Question: I'm not sure this is a security bug or something wrong in firefeed.firebaseio.com rules setting.
Before this, I'm curious why we don't get api-key when we register firebase.
so my first question come out. (Everyone can simple wipe or edit your data? if someone know your firebase url)
Then i want to know how rules works and i tried something on 'firefeed.firebaseio.com'. Since we can write something in 'users/user_id/feed' and I use this code to write into feed.
'''
var url = new Firebase('https://firefeed.firebaseIO.com');
var authClient = new FirebaseAuthClient(url, function(error, user) {
if (error) {
console.log(error);
} else if (user) {
console.log(user);
// user authenticated with Firebase
var usersRef = url.child('/users/MYUSERID/feed');
usersRef
.set({
email: user.email,
username: user.username
});
} else {
// user is logged out
}
});
'''
After that all my feeds and following feeds are gone and only left email, username after I run my code. I attached a after and before picture here.
I know i am just wipe my account feeds not others since the rules have set spoof-user but is this dangerous? how we can prevent this?

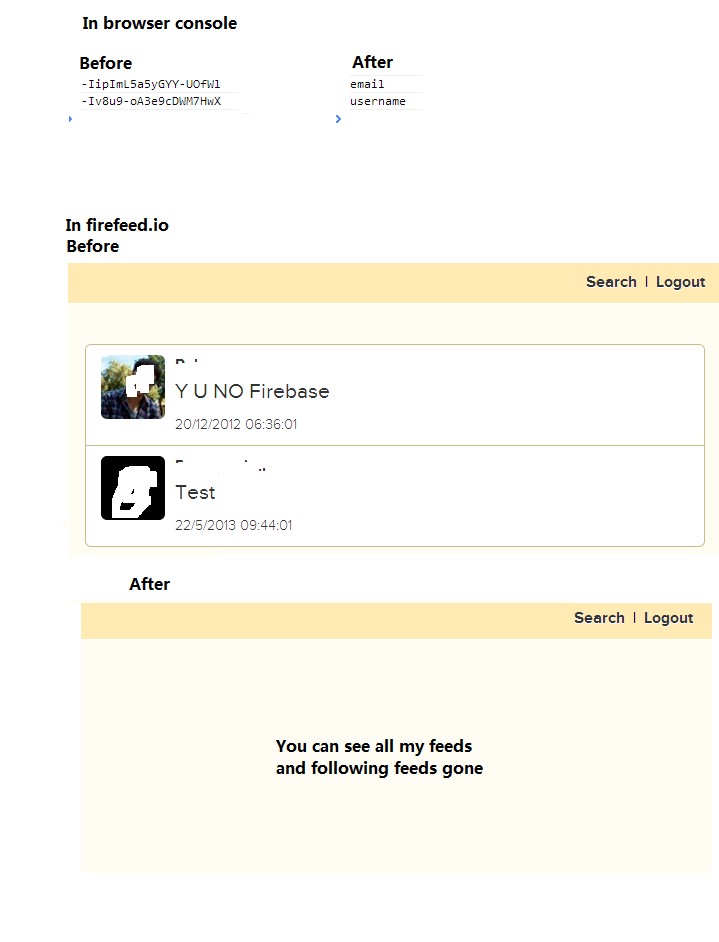
Answer: The security rules currently allow you to delete your own feed, as per this line: <URL>
'''
// The user is allowed to write everything in their bucket.
".write": "$userid == auth.id"
'''
You can change this behavior by removing that line from the security rules for Firefeed (on your own deployment of course, we do not intend on changing this behavior for the public version on firefeed.io).